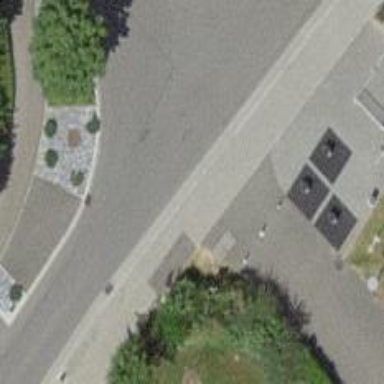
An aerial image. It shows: Bollard.